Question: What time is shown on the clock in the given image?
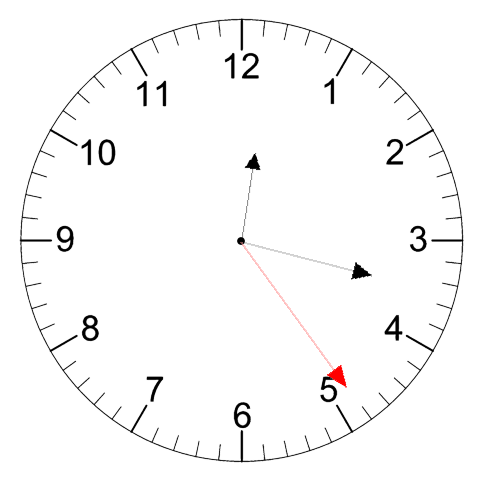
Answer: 12:17:24